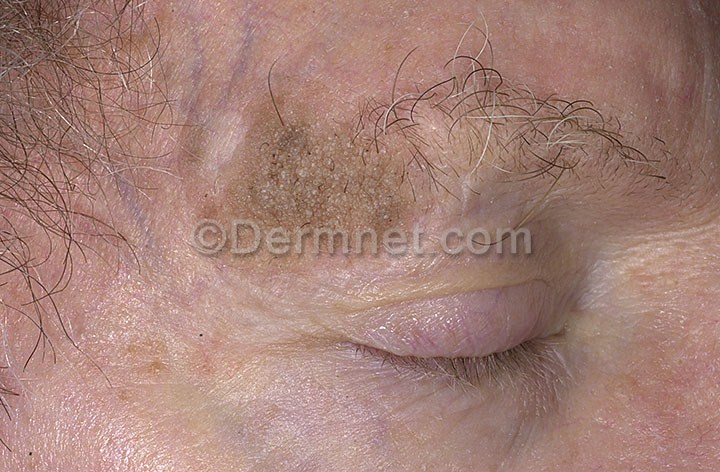
Disease: Seborrheic Keratoses and other Benign Tumors